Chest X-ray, AP view. Patient: 53 years old, sex M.
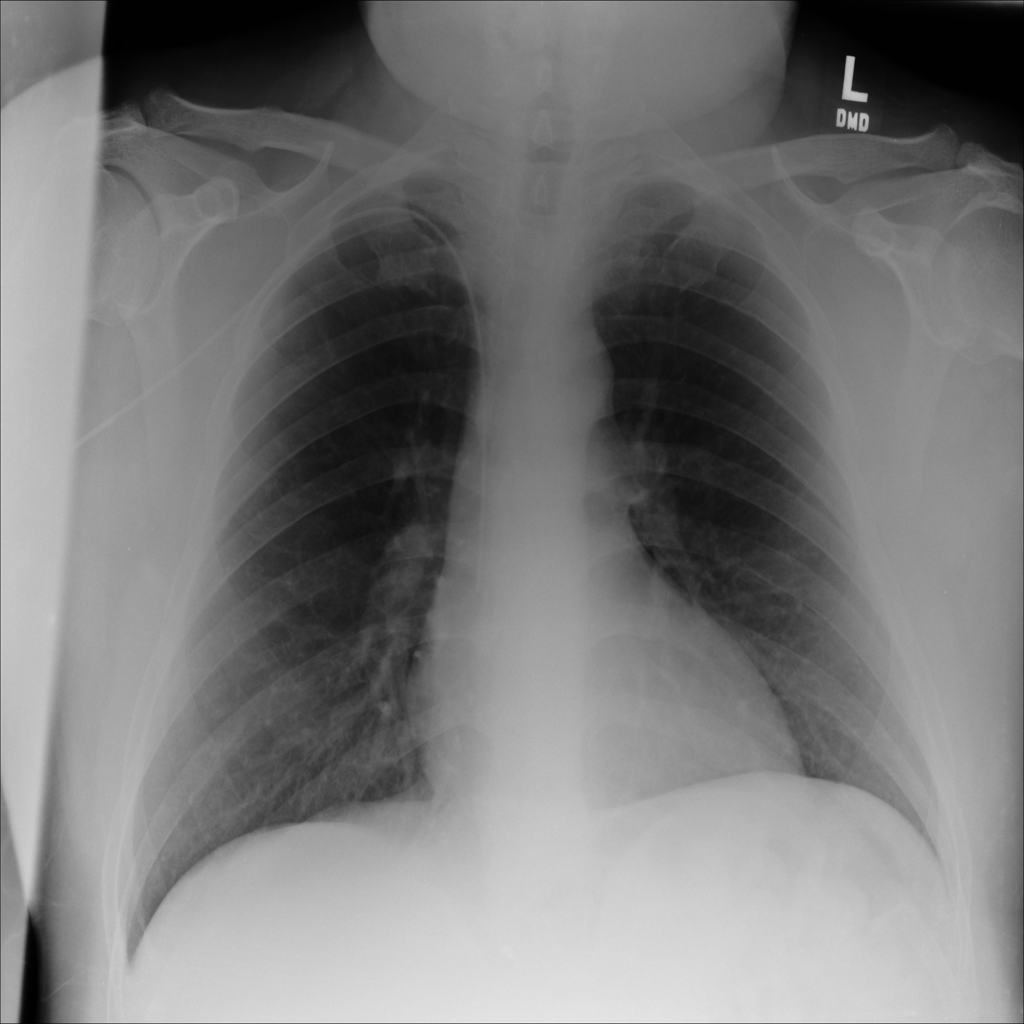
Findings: No Finding